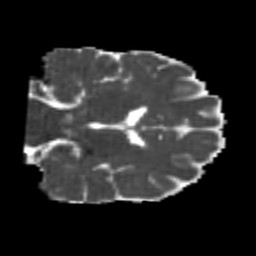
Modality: MD
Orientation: coronal
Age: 25
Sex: male
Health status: healthy
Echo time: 0.074 s